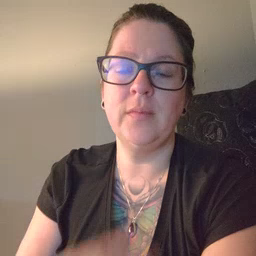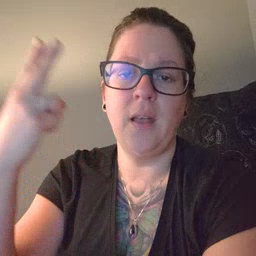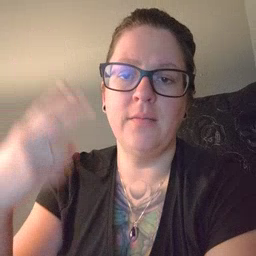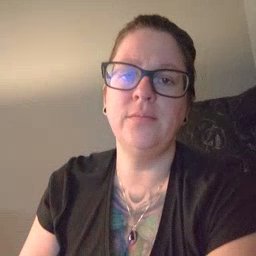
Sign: high